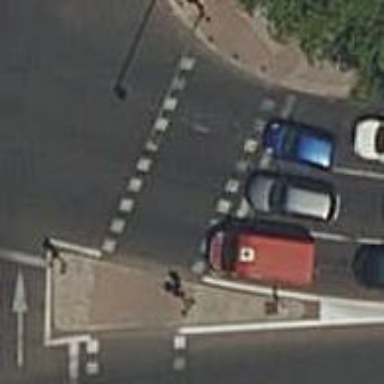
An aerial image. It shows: Road with traffic signals and zebra crossing with traffic signals.